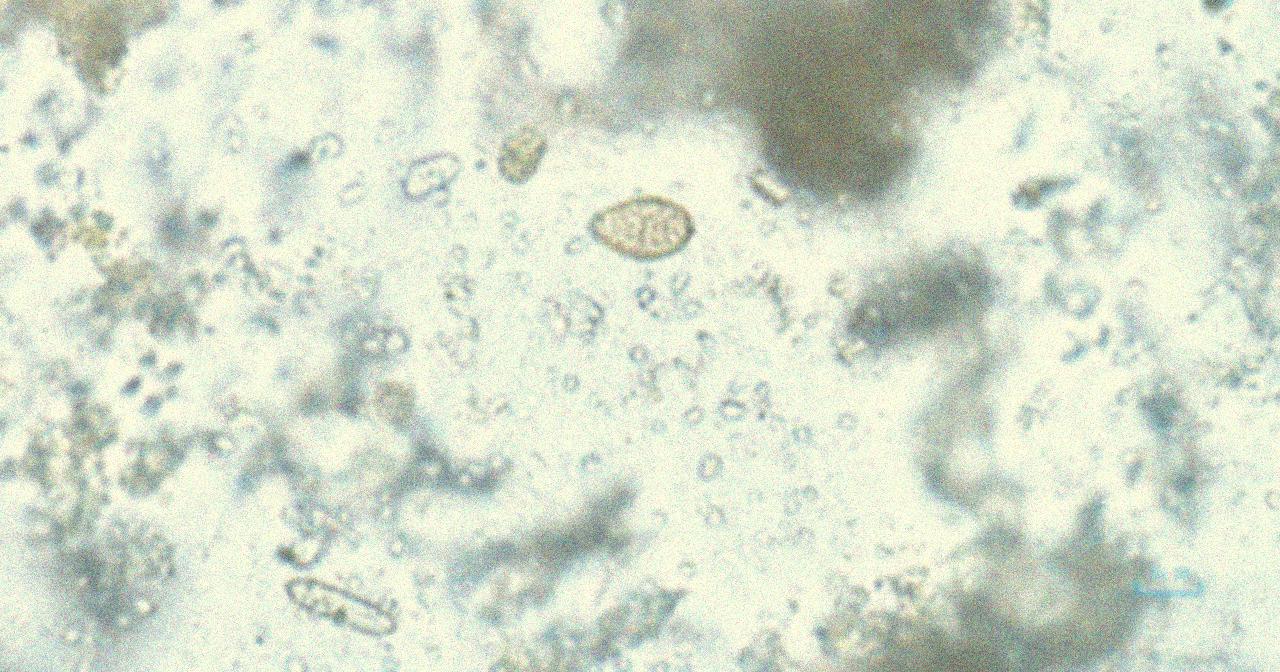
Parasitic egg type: Opisthorchis viverrine